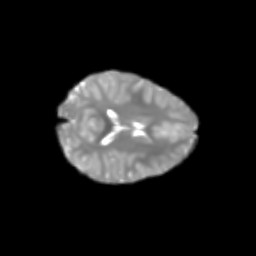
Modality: T2w
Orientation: axial
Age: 7
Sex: female
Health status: healthy